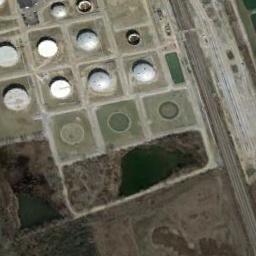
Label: storage_tank